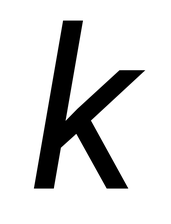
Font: Roboto-Italic_Italic